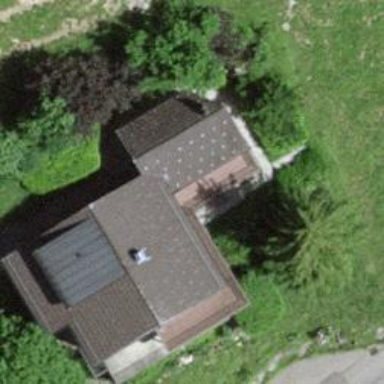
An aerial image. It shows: Bungalow with gabled roof.